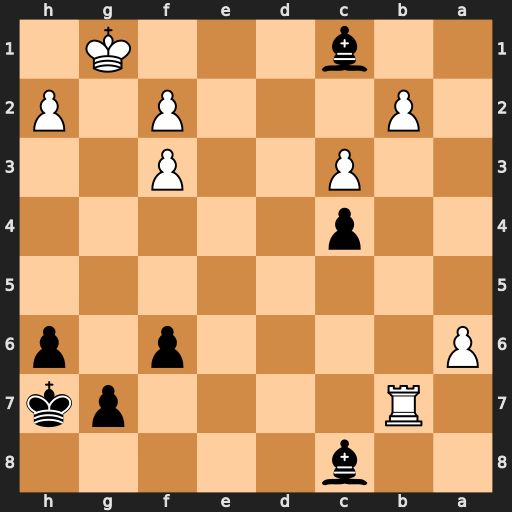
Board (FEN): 2b5/1R4pk/P4p1p/8/2p5/2P2P2/1P3P1P/2b3K1
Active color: b
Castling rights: -
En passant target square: -
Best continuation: Bxb7 axb7 Bf4